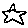
Label: star